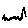
Label: zigzag